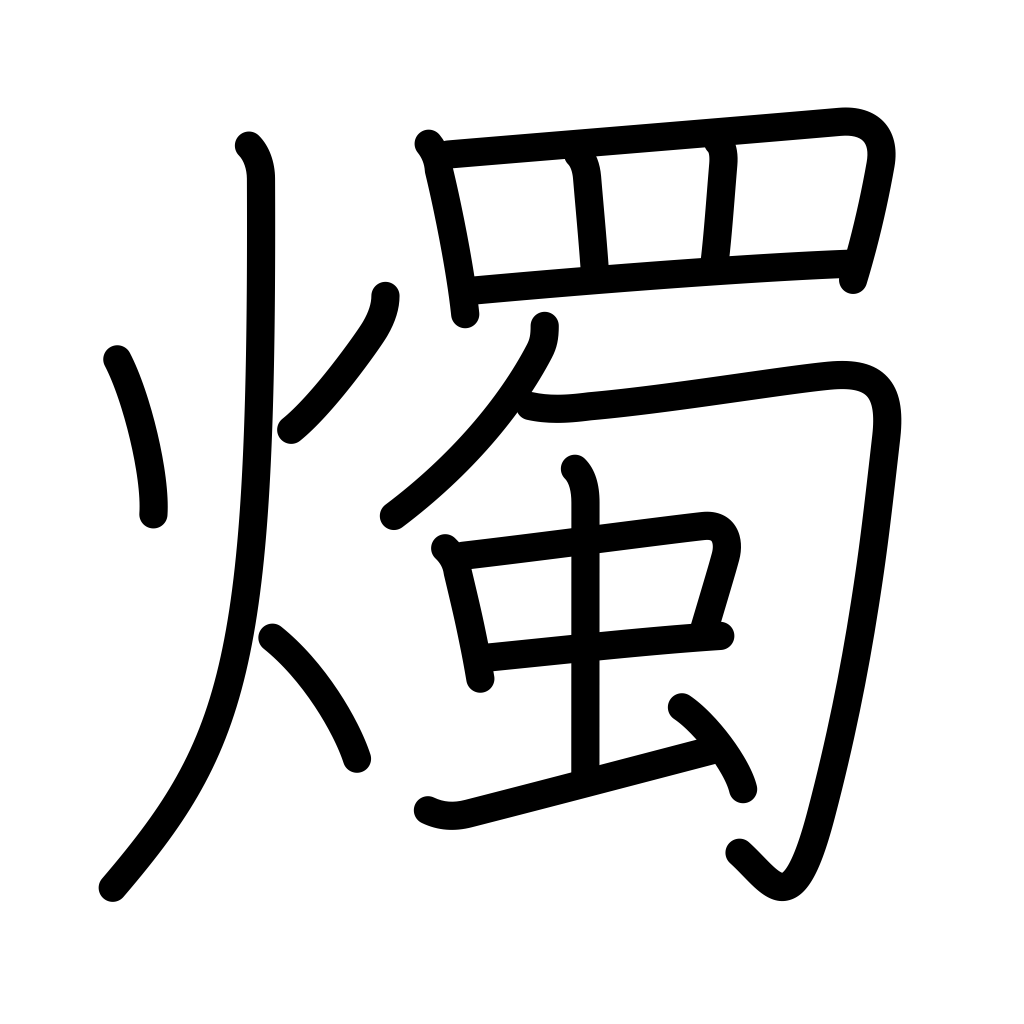
Meaning: light, candlepower